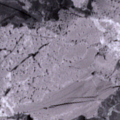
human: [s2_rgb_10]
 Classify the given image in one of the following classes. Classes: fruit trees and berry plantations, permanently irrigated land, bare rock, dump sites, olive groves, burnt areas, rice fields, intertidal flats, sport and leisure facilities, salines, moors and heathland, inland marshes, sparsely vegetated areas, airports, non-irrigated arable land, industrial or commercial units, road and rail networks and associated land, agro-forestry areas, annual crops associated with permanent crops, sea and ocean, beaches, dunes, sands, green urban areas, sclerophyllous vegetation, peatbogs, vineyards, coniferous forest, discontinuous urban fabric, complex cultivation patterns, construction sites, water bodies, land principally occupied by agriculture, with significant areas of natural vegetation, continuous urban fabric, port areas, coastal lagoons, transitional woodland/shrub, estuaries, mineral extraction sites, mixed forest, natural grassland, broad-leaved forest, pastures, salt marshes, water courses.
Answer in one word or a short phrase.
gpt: sea and ocean